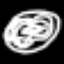
Label: donut